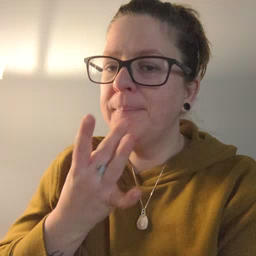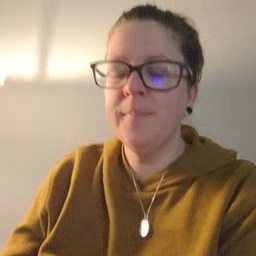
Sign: lamp